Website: lowes
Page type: review-order
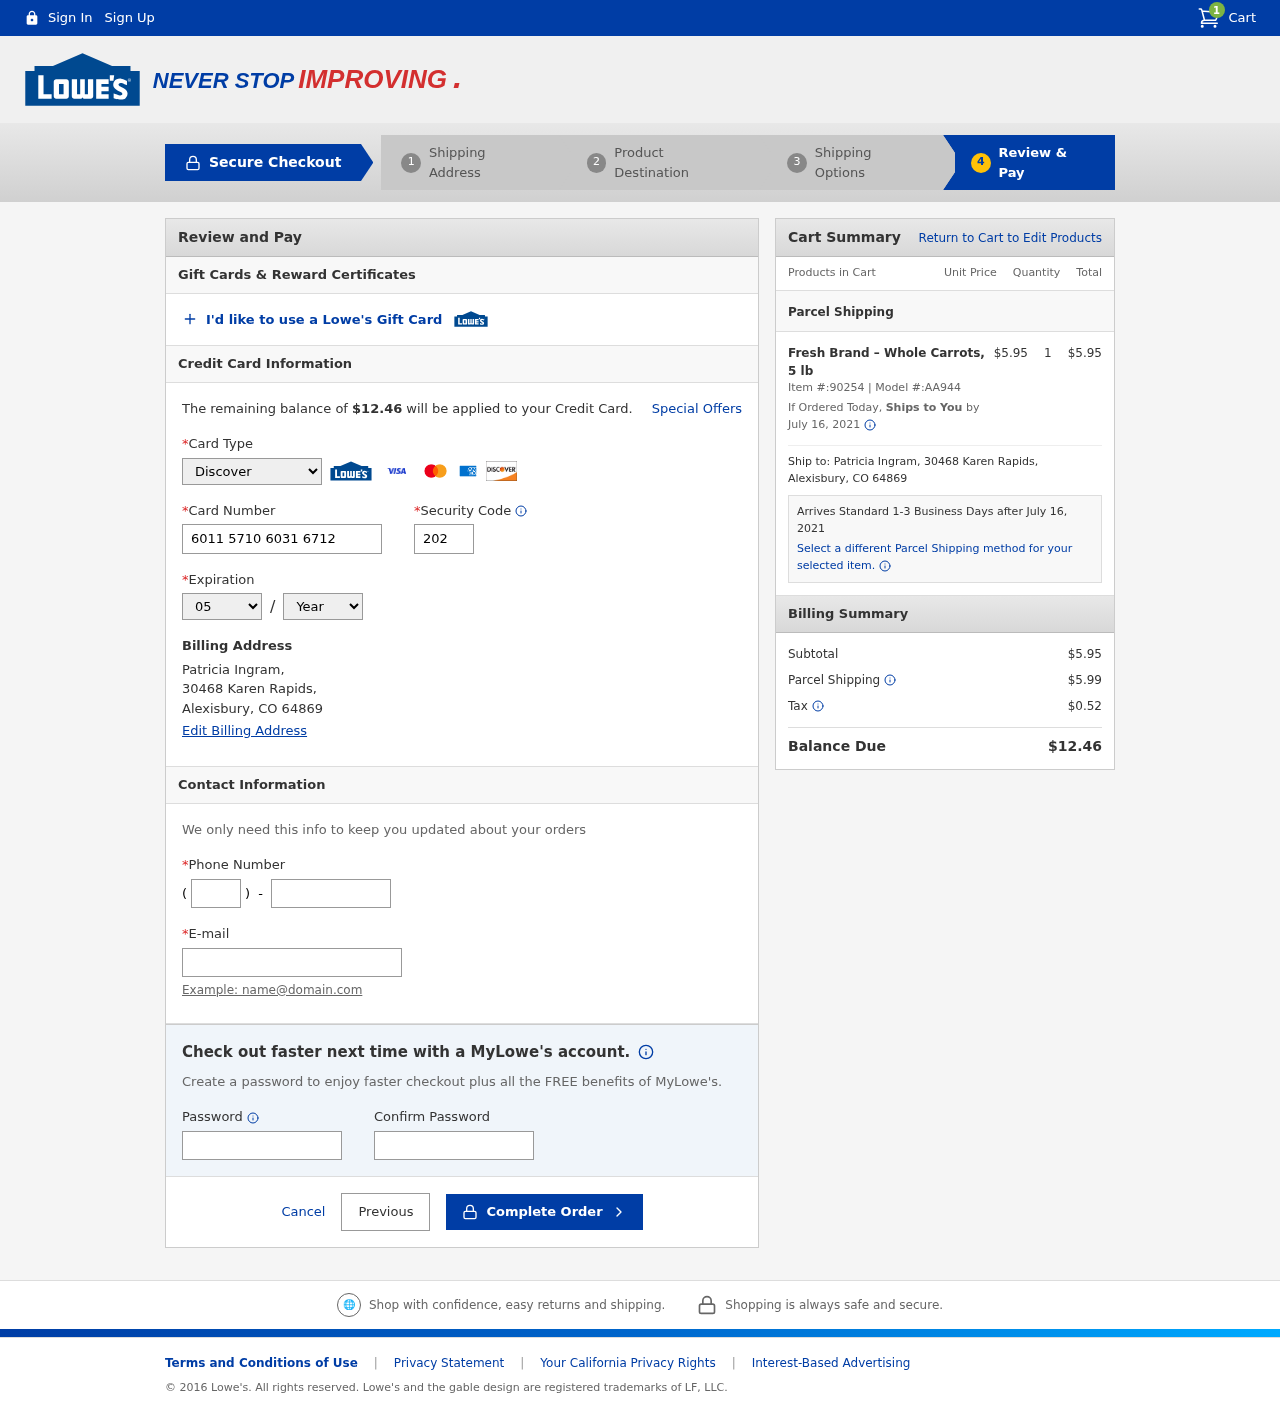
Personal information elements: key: PII_CARD_CVV
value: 202
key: PII_CARD_EXPIRY_MONTH
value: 05
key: PII_CARD_EXPIRY_YEAR
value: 30
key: PII_CARD_NUMBER
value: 6011 5710 6031 6712
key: PII_CARD_TYPE
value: Discover
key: PII_CITY
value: Alexisbury
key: PII_EMAIL
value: patricia.ingram@gmail.com
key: PII_FULLNAME
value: Patricia Ingram,
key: PII_PHONE
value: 6247888399
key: PII_PHONE_AREA
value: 624
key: PII_POSTCODE
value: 64869
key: PII_STATE_ABBR
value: CO
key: PII_STREET
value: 30468 Karen Rapids,
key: PII_FULLNAME2
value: Patricia Ingram
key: PII_STREET2
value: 30468 Karen Rapids
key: PII_CITY_STATE_ZIP2
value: Alexisbury, CO 64869
Product elements: key: PRODUCT1_NAME
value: Fresh Brand – Whole Carrots, 5 lb
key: PRODUCT1_PRICE
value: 5.95
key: PRODUCT1_QUANTITY
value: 1
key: PRODUCT1_ITEM_NUMBER
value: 90254
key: PRODUCT1_MODEL_NUMBER
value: AA944
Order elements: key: ORDER_NUM_ITEMS
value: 1
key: ORDER_TOTAL
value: $12.46
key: ORDER_SHIPPING_DATE
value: July 16, 2021
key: ORDER_SUBTOTAL
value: $5.95
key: ORDER_SHIPPING_DATE2
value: July 16, 2021
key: ORDER_SUBTOTAL2
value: $5.95
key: ORDER_SHIPPING_COST
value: $5.99
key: ORDER_TAX
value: $0.52